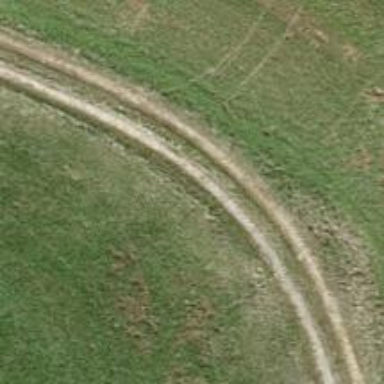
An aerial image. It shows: Track with grade 3 tracktype.